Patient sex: M
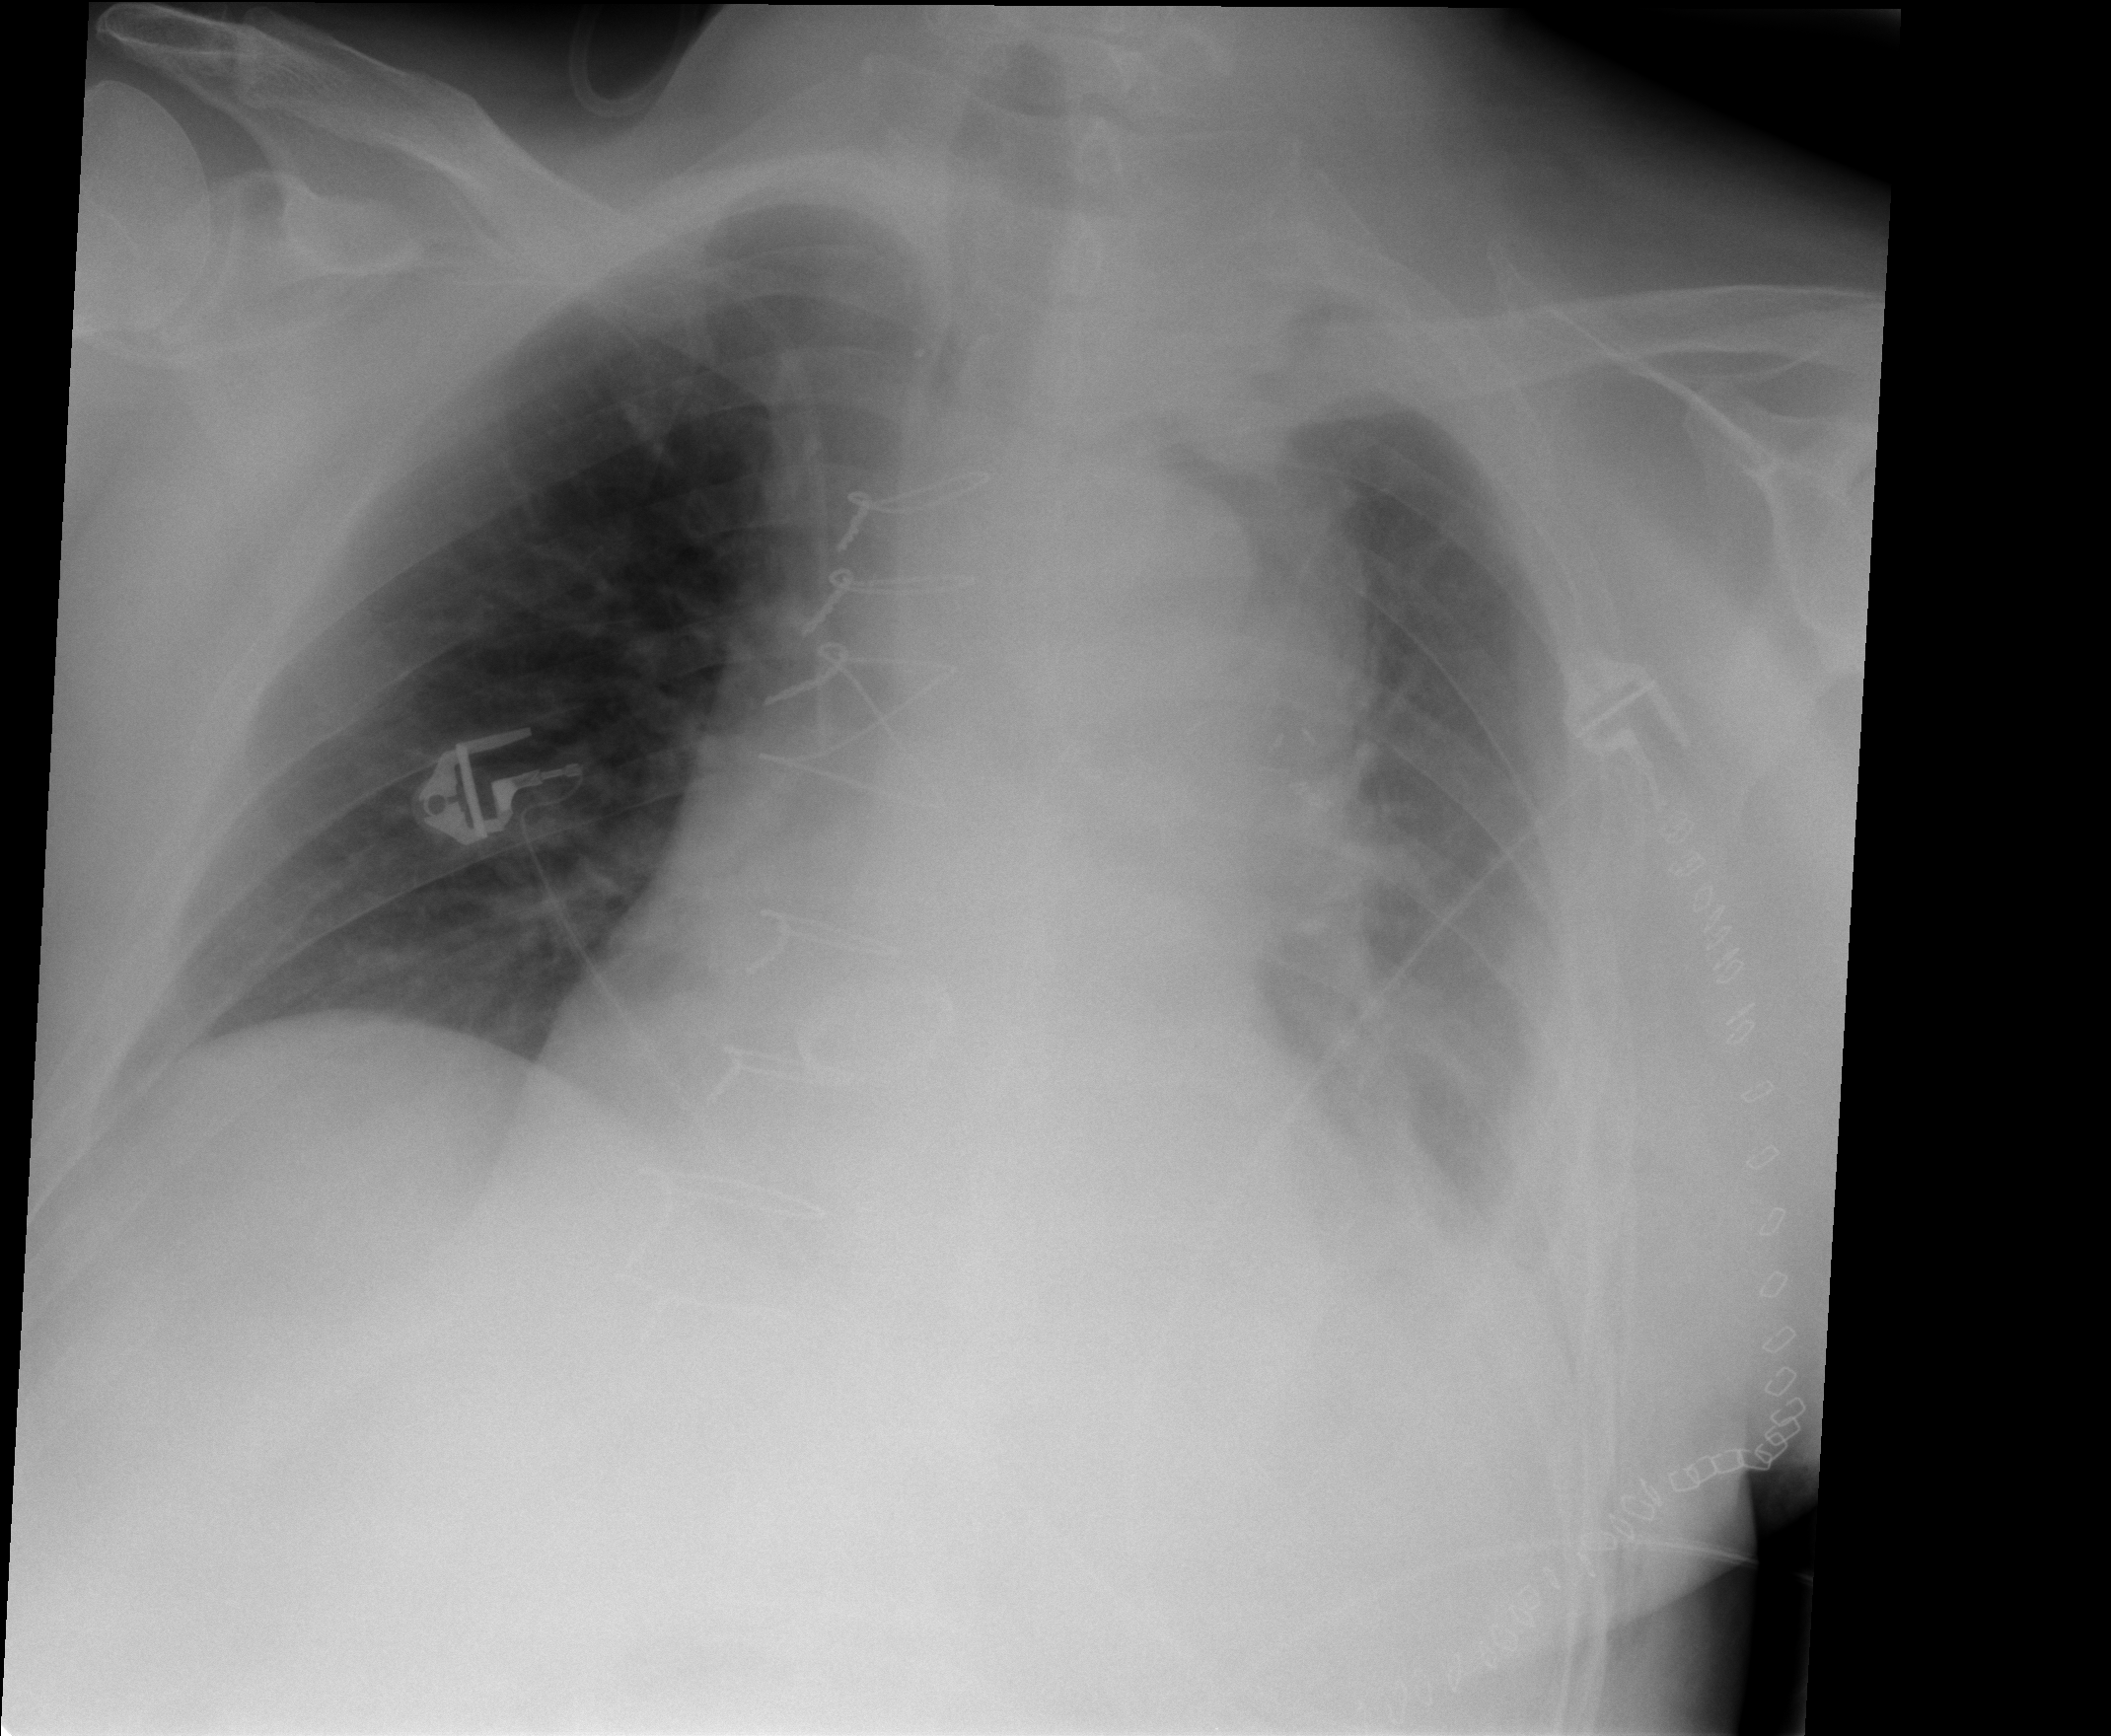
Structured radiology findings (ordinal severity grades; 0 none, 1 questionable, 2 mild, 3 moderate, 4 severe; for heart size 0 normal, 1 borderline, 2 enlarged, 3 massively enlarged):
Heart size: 2
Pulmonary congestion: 0
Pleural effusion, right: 0
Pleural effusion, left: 2
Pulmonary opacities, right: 0
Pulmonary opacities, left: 0
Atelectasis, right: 0
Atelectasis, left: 2